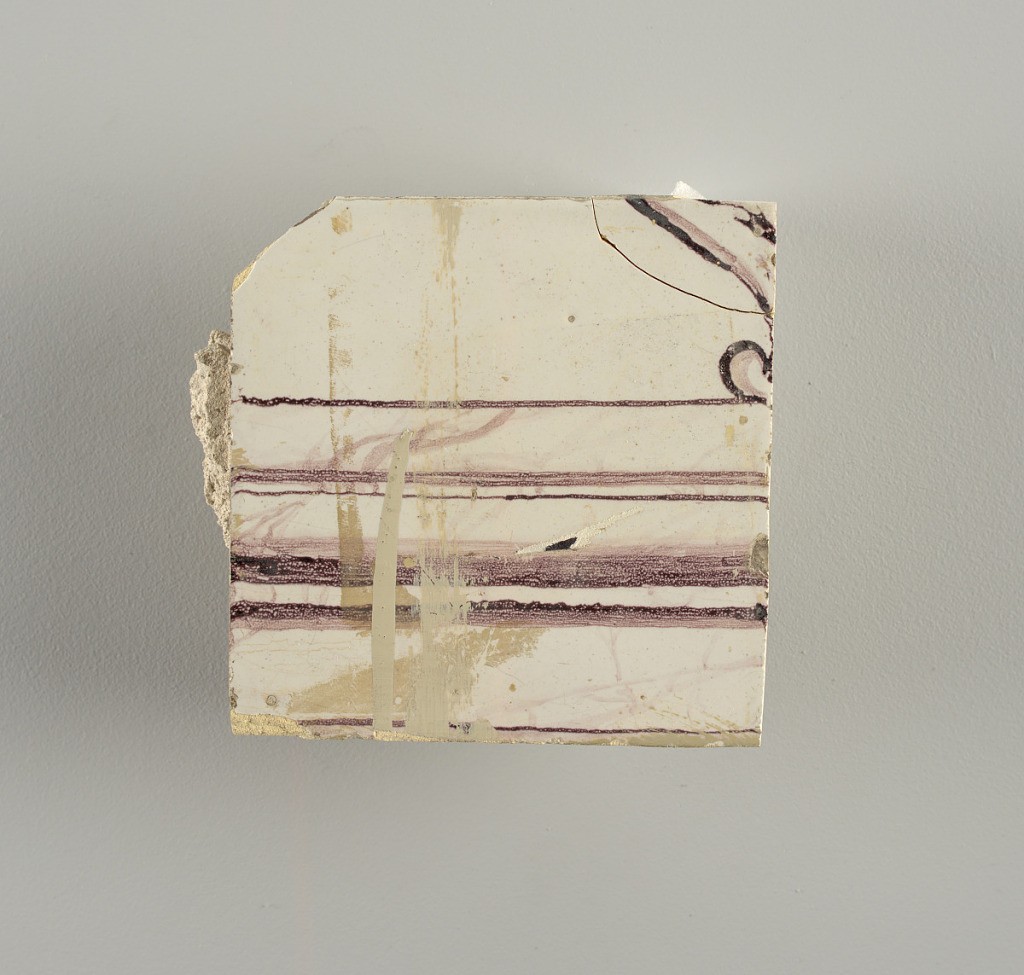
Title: Wall facing
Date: ca. 1725
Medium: tin-glazed earthenware, underglaze
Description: Running design for a frieze or a dado, composed of scrolls of foliage and strapwork, and four repeating motifs--a seated woman in a small upright oval medallion, a putto seated on a rocailled base, and strapwork in axial pattern.  The various panels, A to F, show various repeats of the same design, all being five tiles high and a varying number of tiles wide.